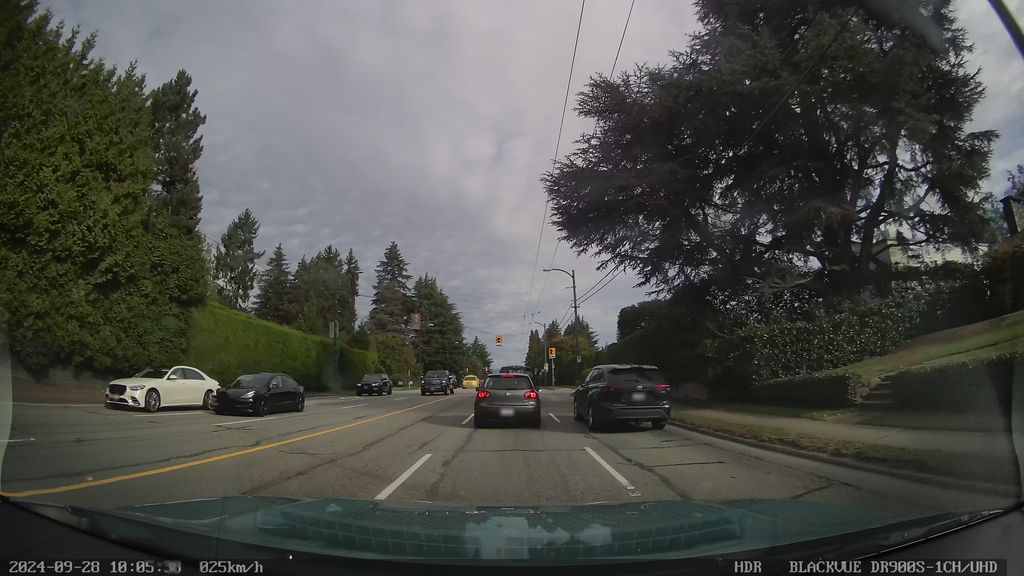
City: vancouver